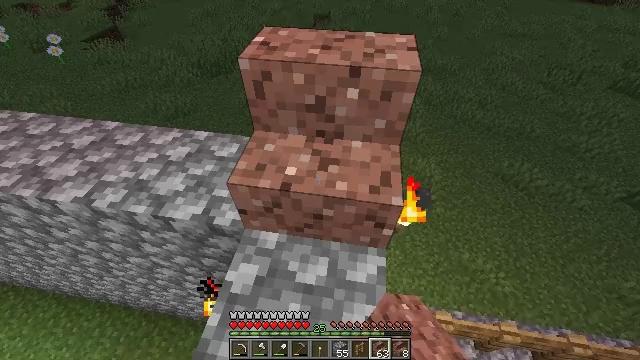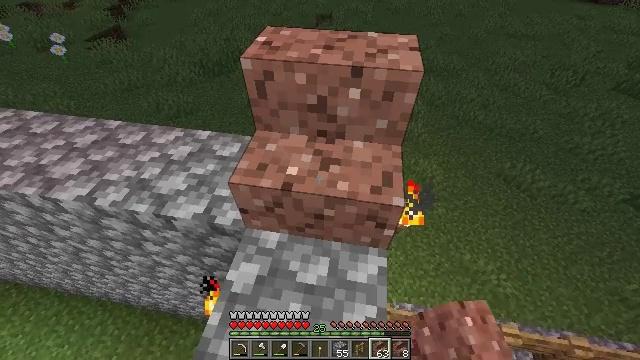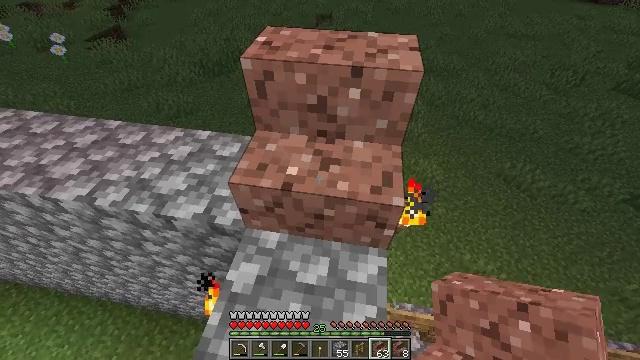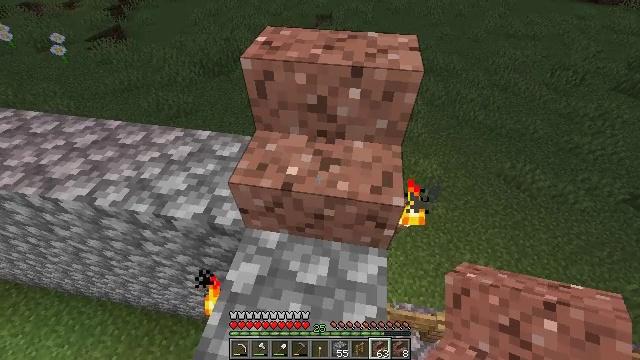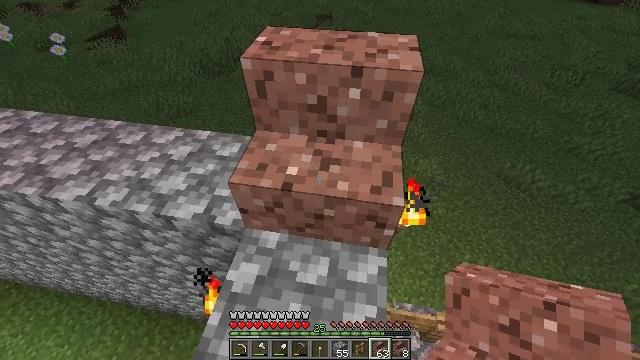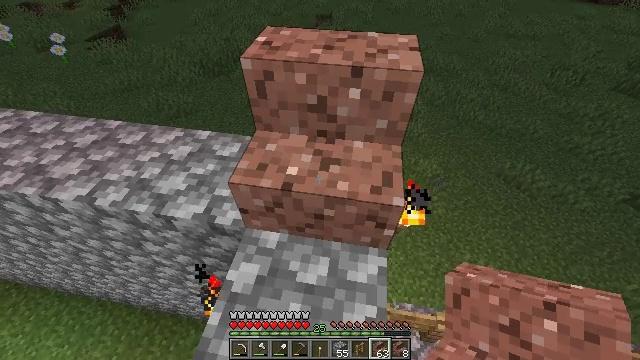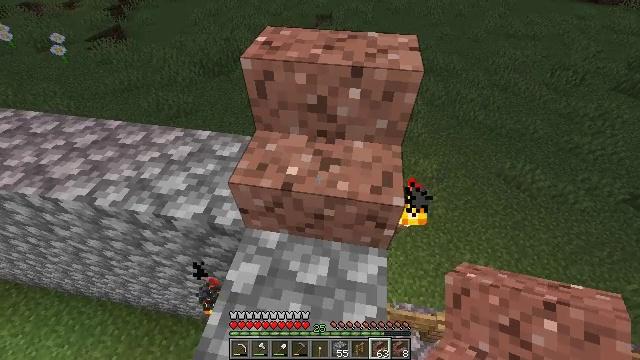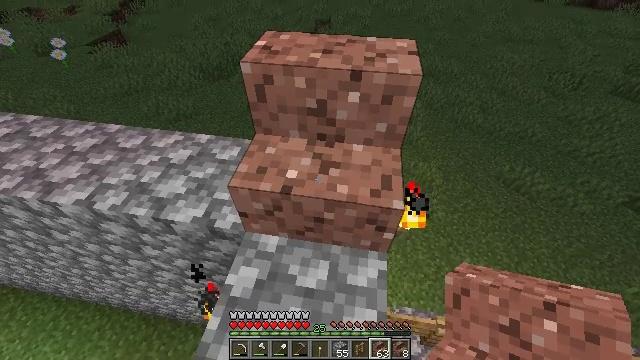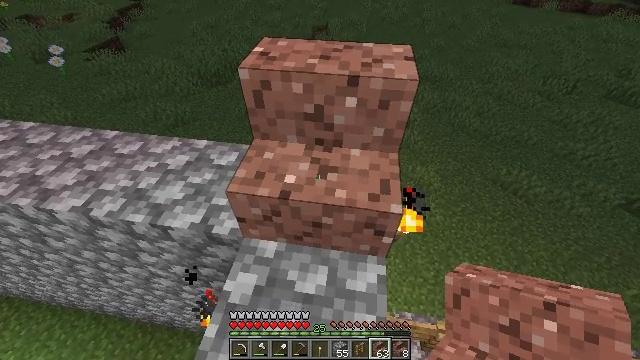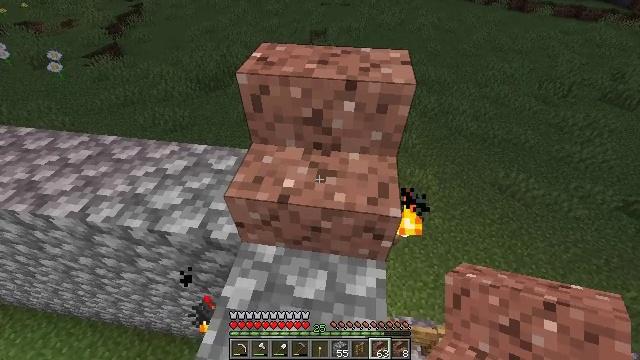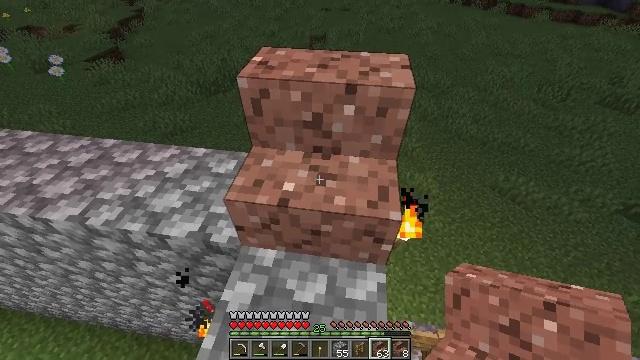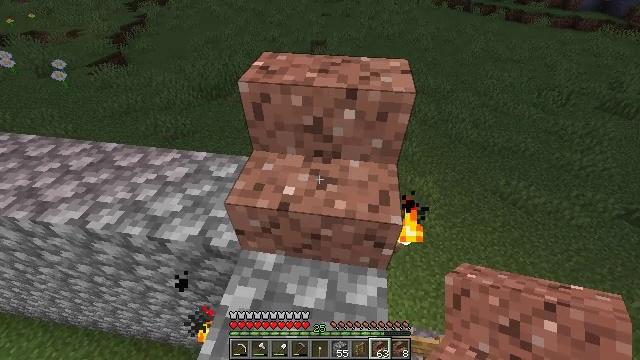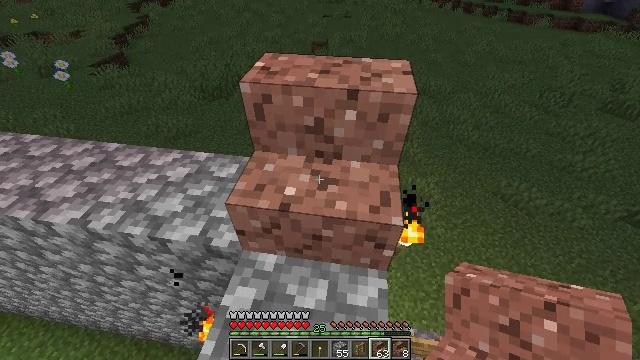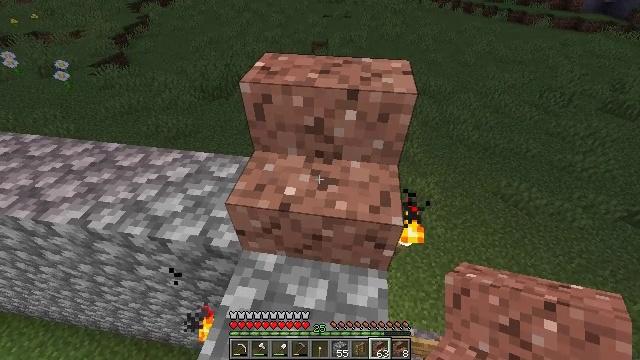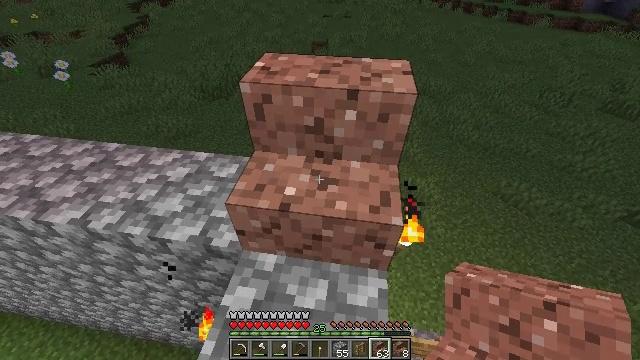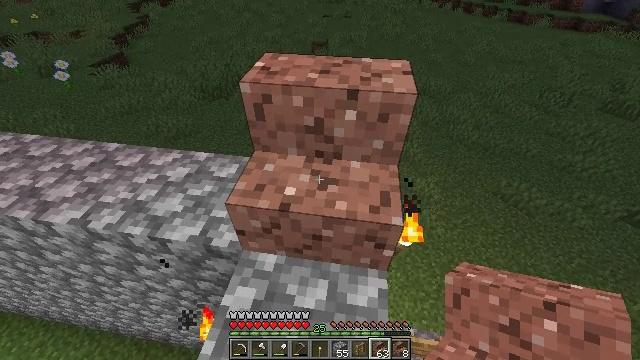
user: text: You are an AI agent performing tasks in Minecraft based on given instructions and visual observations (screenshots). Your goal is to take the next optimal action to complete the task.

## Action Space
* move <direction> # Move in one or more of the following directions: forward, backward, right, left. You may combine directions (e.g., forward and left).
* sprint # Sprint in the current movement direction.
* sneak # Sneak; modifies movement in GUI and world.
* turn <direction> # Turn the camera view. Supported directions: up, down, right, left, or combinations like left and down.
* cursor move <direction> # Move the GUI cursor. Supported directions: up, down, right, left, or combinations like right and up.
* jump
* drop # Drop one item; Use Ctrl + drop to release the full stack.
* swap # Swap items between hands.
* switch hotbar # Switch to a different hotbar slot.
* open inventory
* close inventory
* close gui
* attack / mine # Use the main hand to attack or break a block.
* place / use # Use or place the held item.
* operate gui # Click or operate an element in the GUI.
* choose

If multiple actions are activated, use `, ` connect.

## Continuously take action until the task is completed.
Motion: motion action
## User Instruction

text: Break the granite stairs to recycle them.
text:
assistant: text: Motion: no_op
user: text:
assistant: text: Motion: no_op
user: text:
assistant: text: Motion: no_op
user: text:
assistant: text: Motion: no_op
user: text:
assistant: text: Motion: no_op
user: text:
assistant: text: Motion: no_op
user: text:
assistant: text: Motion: no_op
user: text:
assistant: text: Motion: turn up
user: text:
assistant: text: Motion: no_op
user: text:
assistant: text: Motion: no_op
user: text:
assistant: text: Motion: no_op
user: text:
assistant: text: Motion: no_op
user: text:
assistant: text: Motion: no_op
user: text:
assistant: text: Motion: no_op
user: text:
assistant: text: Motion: no_op
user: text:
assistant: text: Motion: no_op
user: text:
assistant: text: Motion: no_op
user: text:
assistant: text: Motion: no_op
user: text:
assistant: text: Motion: no_op
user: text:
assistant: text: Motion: turn up
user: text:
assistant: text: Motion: no_op
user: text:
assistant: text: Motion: no_op
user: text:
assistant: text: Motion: no_op
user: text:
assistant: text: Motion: no_op
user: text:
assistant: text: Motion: no_op
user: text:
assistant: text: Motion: no_op
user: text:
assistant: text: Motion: no_op
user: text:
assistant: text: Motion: no_op
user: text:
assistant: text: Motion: no_op
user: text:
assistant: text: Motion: no_op